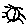
Label: sun